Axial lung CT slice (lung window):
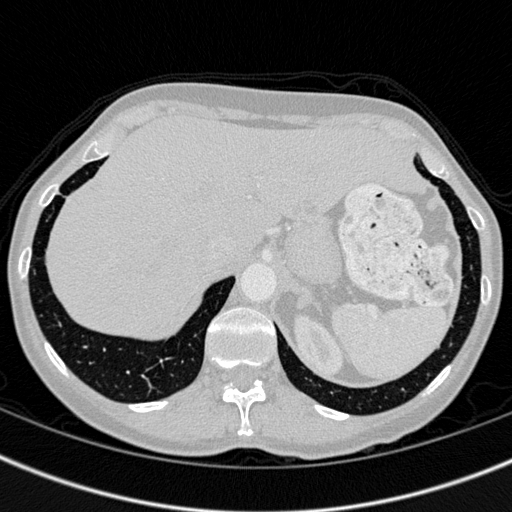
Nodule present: no